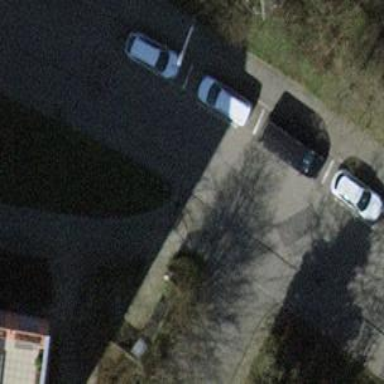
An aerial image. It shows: Bollard.